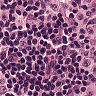
Metastatic tissue present: no